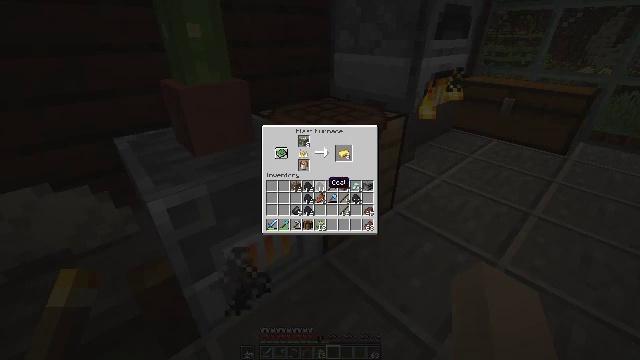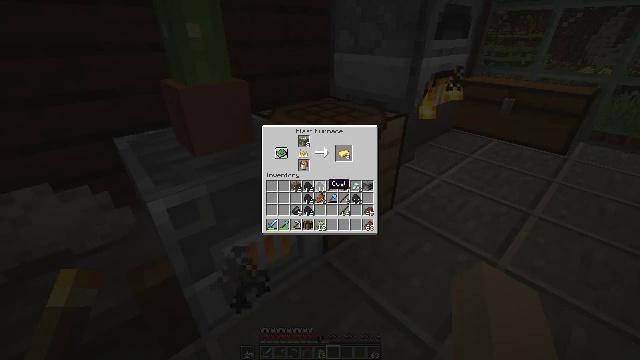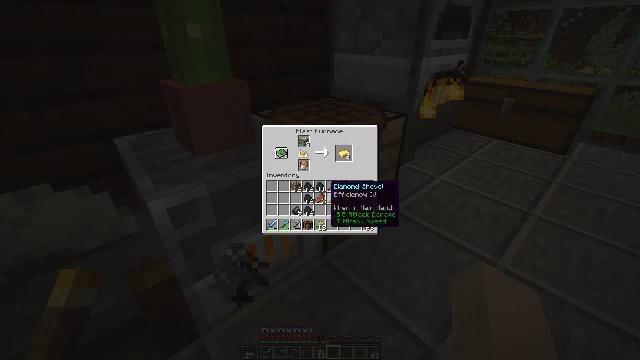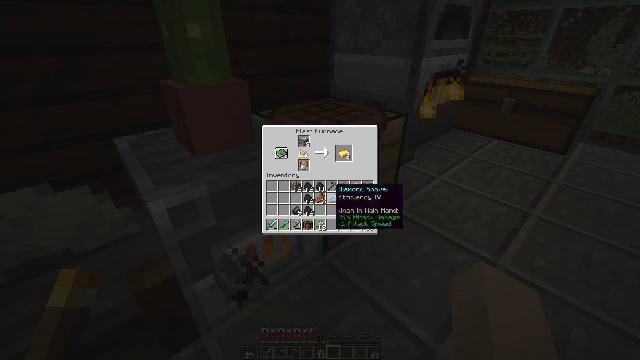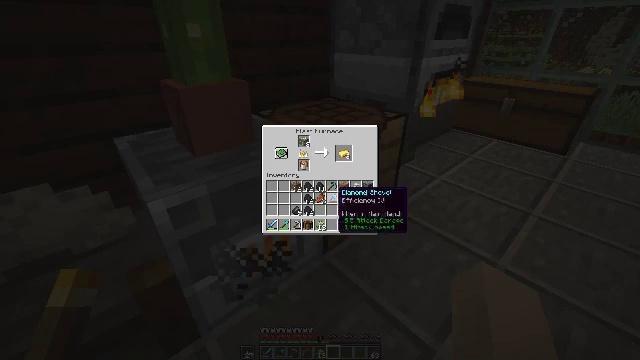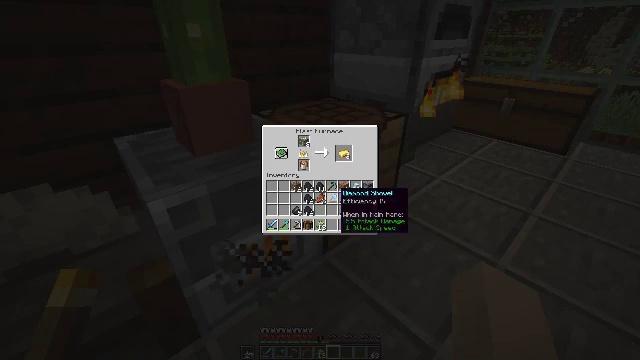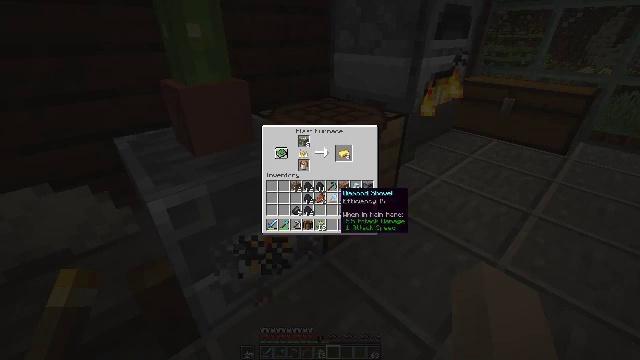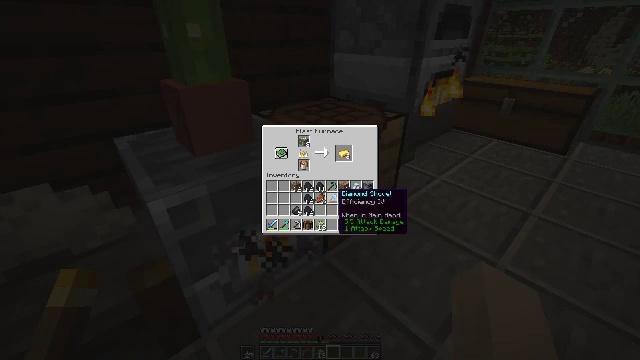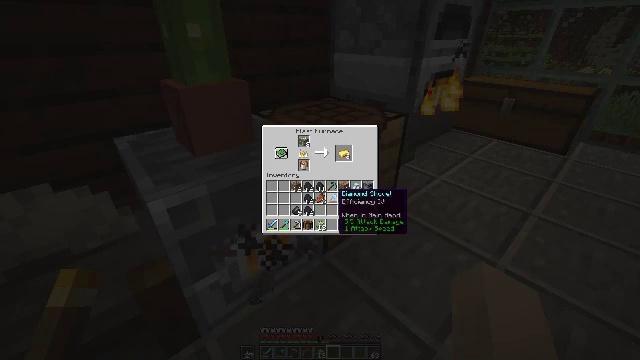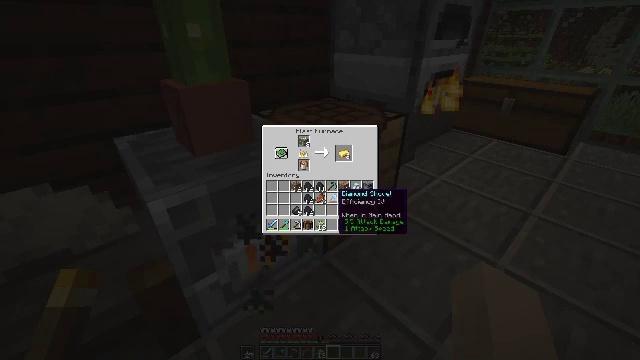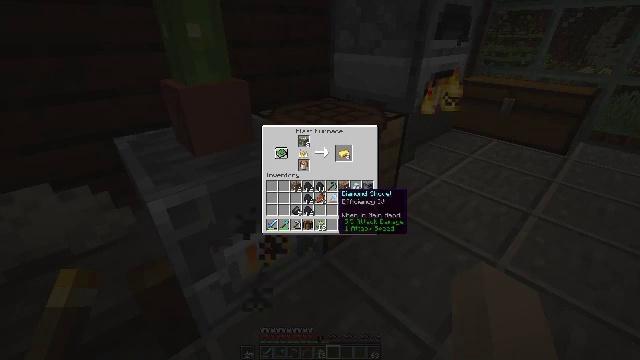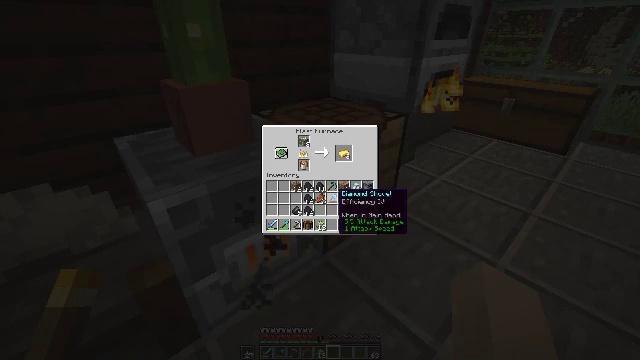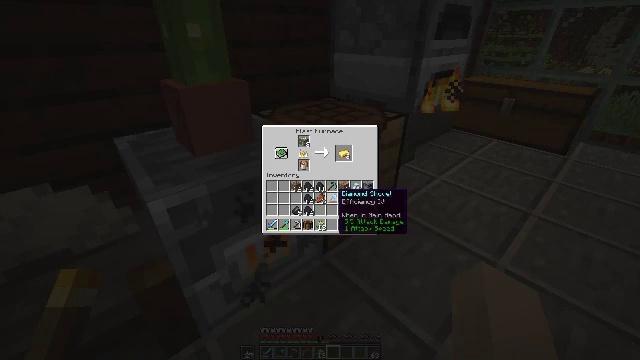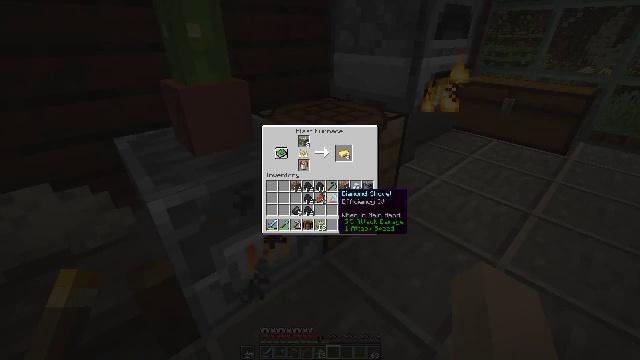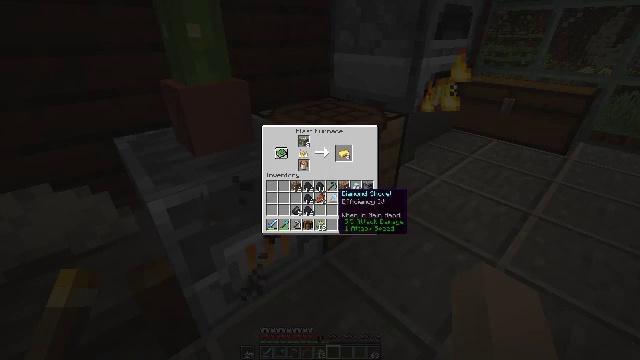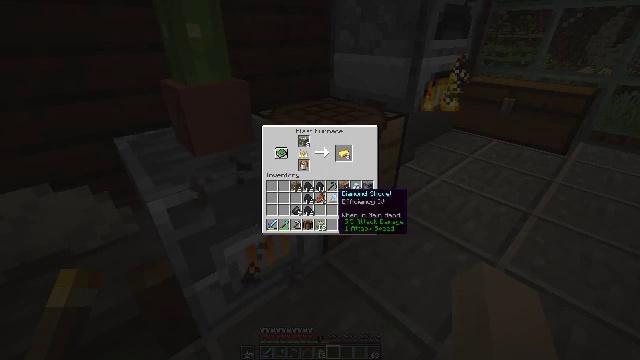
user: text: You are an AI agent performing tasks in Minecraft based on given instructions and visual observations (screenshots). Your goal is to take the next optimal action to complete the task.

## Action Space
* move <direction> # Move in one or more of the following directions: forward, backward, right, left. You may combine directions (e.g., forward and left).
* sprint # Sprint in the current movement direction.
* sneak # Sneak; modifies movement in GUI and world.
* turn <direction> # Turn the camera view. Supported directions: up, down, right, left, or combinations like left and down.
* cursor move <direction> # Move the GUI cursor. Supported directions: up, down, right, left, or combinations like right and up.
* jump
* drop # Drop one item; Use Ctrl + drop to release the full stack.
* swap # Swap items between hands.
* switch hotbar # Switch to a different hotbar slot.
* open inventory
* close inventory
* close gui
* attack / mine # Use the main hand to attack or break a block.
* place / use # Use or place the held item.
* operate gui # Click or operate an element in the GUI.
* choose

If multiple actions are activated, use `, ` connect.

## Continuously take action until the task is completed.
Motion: motion action
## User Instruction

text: Mine the potted cactus.
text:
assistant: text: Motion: no_op
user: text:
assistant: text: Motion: no_op
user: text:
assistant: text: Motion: no_op
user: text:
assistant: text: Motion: no_op
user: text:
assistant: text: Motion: no_op
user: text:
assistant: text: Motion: no_op
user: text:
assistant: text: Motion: no_op
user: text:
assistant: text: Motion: no_op
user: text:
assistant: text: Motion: no_op
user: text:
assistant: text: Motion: no_op
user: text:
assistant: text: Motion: no_op
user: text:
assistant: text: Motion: no_op
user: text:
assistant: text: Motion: no_op
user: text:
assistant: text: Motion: no_op
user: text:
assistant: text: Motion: no_op
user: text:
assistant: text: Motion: no_op
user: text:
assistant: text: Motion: no_op
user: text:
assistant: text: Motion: no_op
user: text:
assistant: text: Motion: no_op
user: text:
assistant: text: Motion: no_op
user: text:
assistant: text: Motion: no_op
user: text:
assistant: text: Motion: no_op
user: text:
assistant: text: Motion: no_op
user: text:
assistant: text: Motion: no_op
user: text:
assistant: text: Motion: no_op
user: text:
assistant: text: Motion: no_op
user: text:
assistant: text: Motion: no_op
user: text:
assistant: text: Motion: no_op
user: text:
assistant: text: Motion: no_op
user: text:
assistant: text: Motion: no_op